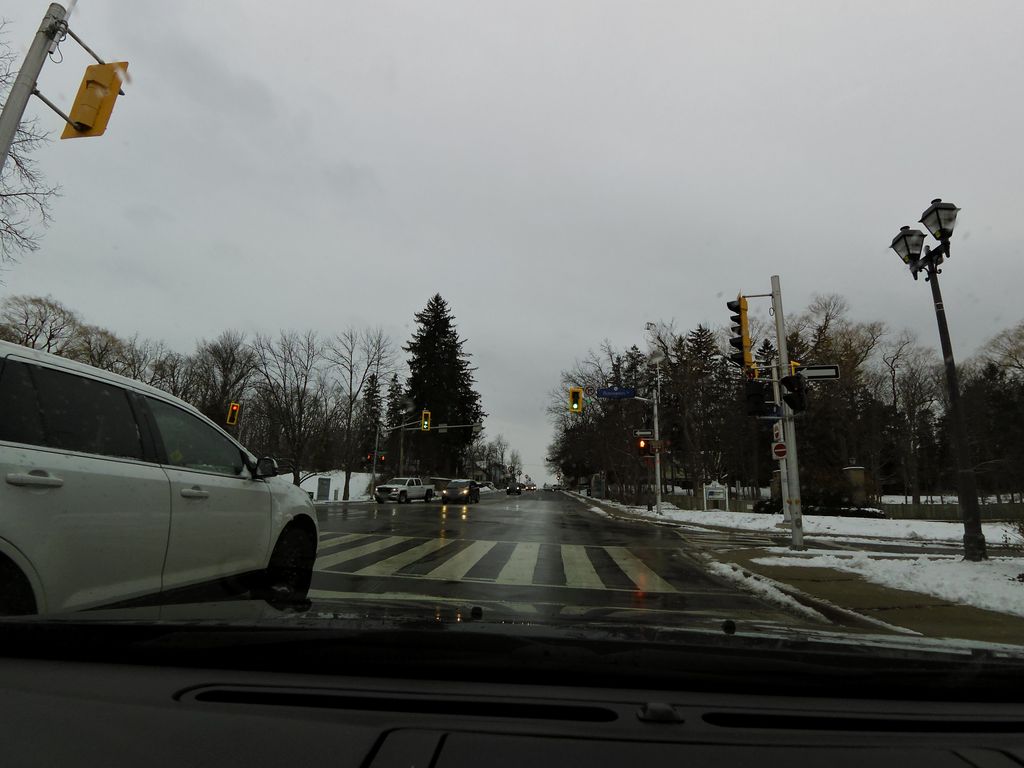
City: hamilton